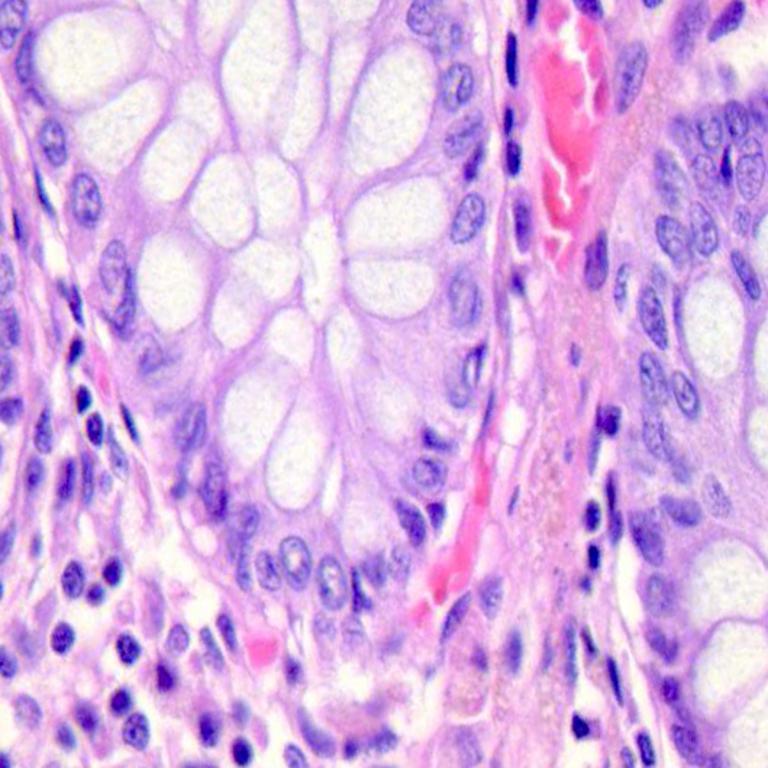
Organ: colon
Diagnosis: benign